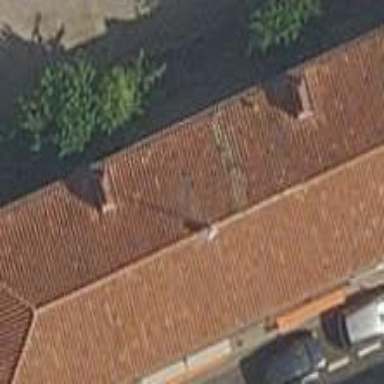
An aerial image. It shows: Residential building.